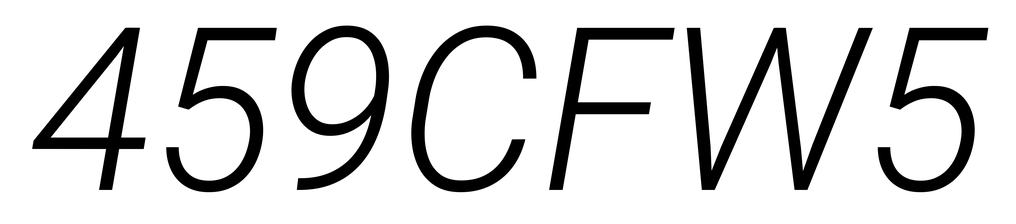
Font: Roboto-Italic_Light_Italic